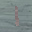
Label: 1